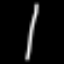
Label: line